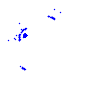
Particle: kaon